Question: How do I set an error/success message in the ExpressionEngine admin panel from a bespoke add-on I'm developing?
I have a form, and wish to send back the result (i.e. "Form submission as successful") in the area where messages usually appear in the admin panel. Example in screen-shot below:

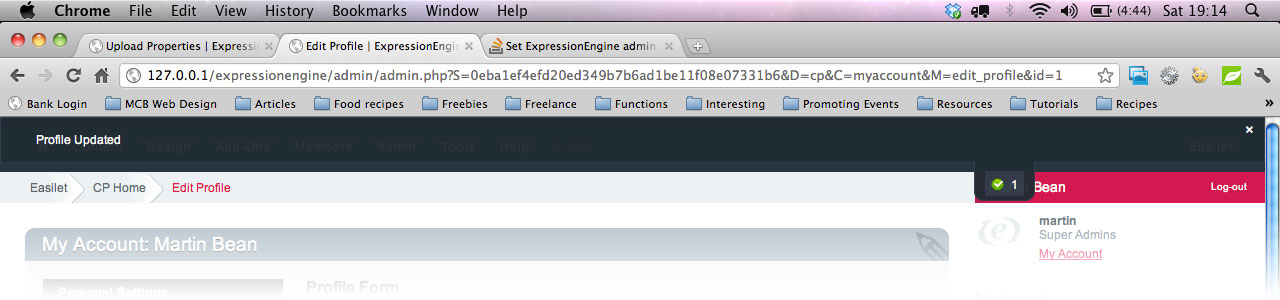
Answer: JS method $.ee_notice
'''
$.ee_notice("Your success message", {type: "success", open: true});
'''
OR
'''
$.ee_notice("Your error message", {type: "error", open: true});
'''
If you're doing a redirect after a form post, you can use set_flashdata prior to the redirect:
'''
$this->EE->session->set_flashdata('message_success', 'Your success message');
$this->EE->functions->redirect($url);
'''
OR
'''
$this->EE->session->set_flashdata('message_failure', 'Your error message');
$this->EE->functions->redirect($url);
'''